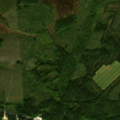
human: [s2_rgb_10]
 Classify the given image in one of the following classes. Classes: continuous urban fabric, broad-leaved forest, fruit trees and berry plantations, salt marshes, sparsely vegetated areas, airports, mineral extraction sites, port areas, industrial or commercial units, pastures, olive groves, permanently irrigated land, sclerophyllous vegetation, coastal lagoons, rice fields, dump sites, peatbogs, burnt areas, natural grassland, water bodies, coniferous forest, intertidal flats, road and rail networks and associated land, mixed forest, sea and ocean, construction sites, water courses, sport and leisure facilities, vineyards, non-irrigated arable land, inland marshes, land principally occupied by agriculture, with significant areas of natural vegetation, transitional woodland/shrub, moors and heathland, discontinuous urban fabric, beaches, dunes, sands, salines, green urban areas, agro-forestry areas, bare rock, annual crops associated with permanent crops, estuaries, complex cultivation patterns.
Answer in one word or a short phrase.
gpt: coniferous forest, transitional woodland/shrub, water bodies